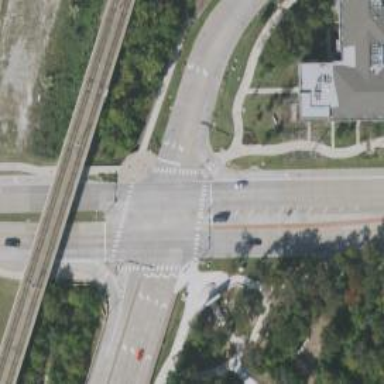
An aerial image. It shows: Tertiary road with separate sidewalk.